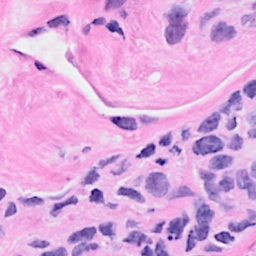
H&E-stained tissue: Breast